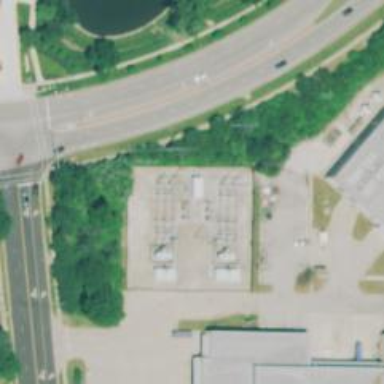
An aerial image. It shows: Switch for power supply.